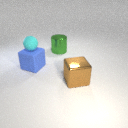
small cyan rubber sphere above large blue rubber cube